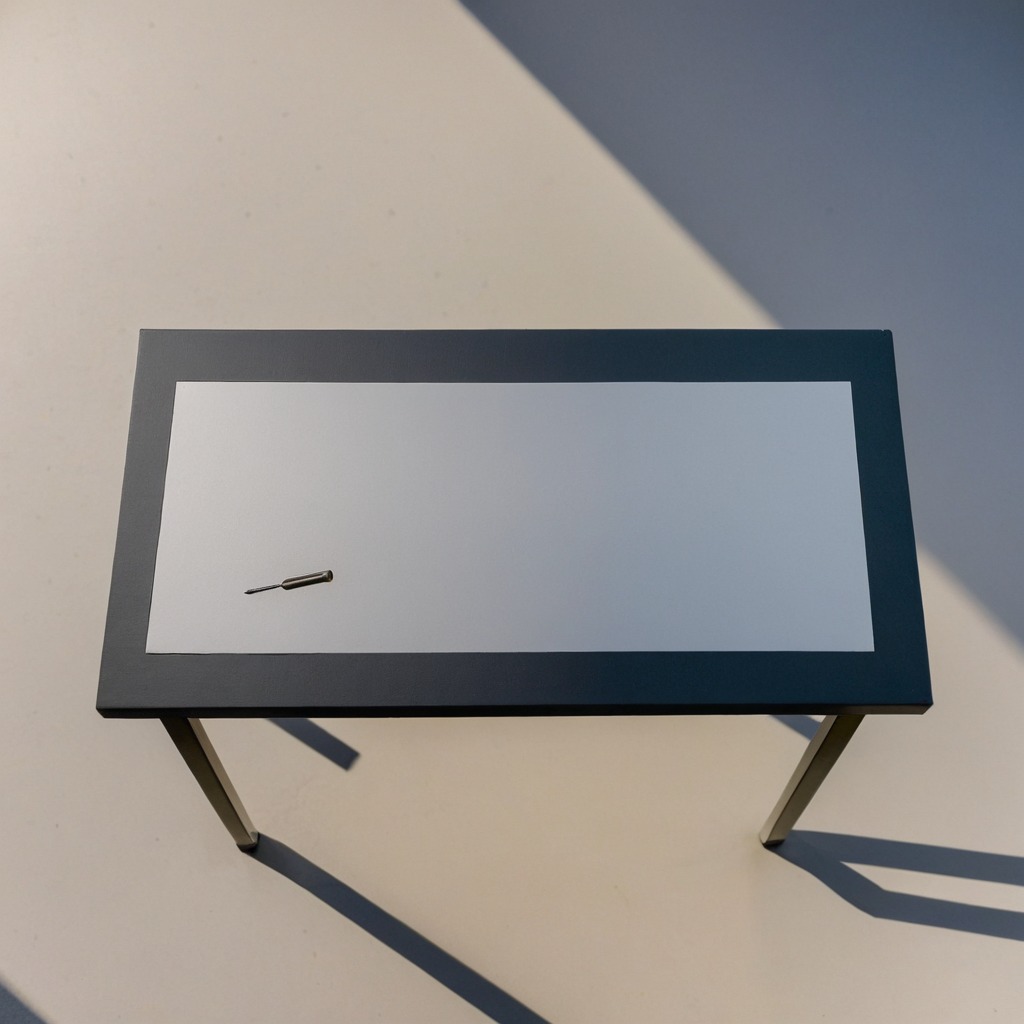
A screwdriver lies on the table.